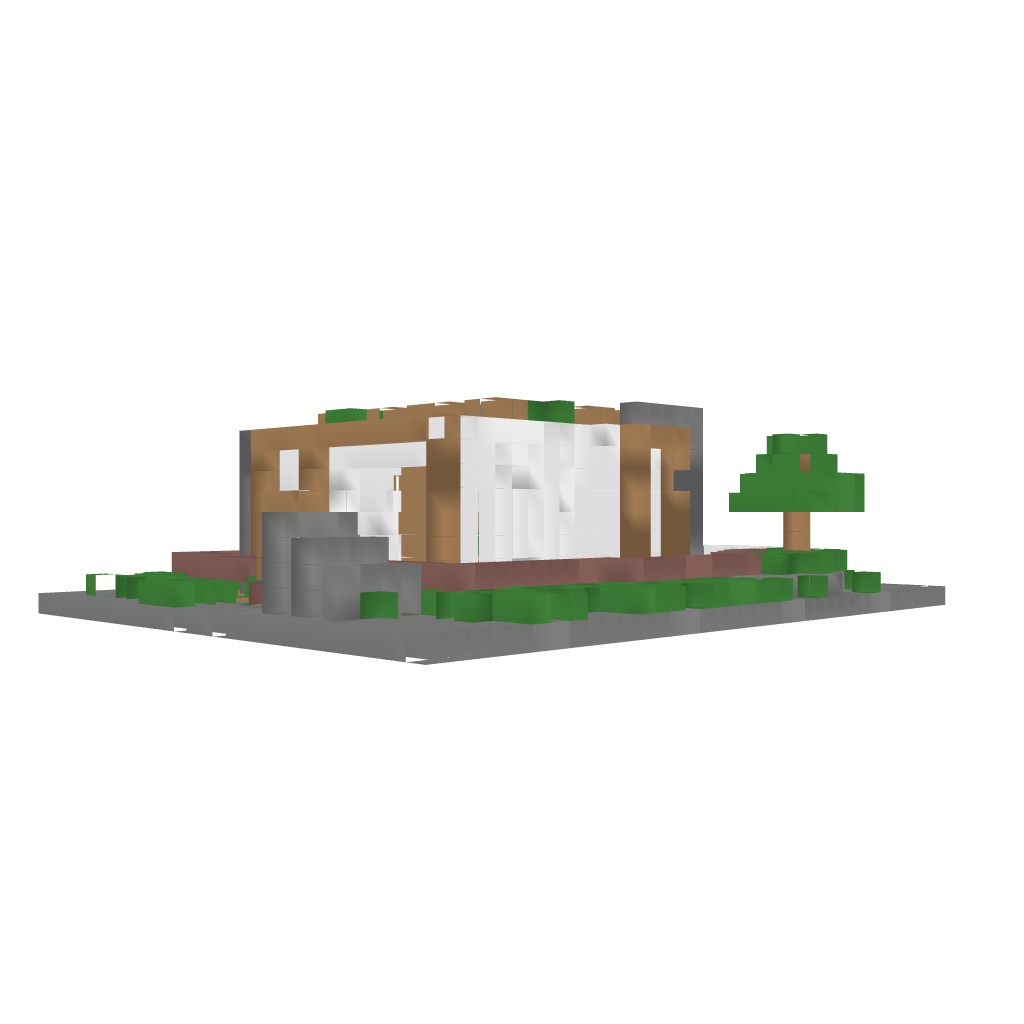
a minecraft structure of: Modern House #2 (By Ecl1pse8) 1.7.2 bad low quality